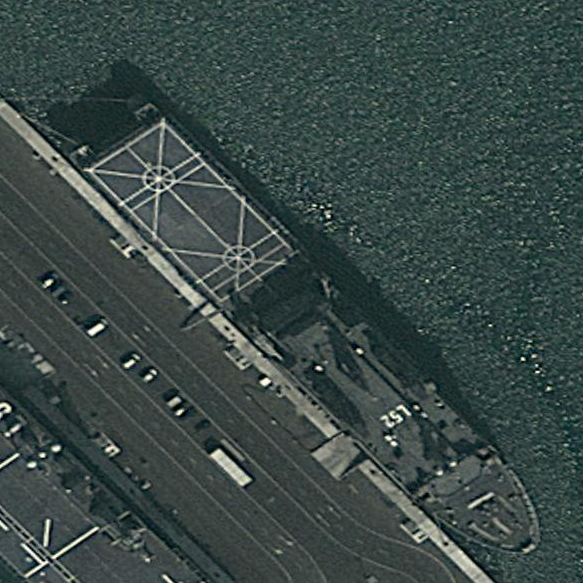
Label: combat